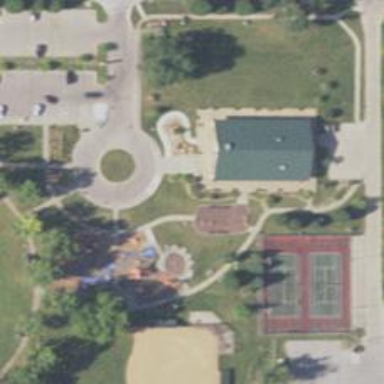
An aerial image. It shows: Springy playground.